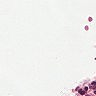
Metastatic tissue present: no